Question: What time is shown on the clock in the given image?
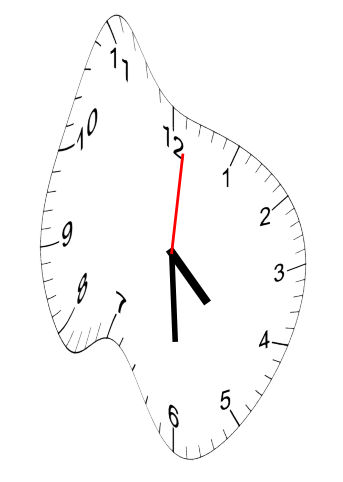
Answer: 04:30:01